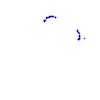
Particle: kaon